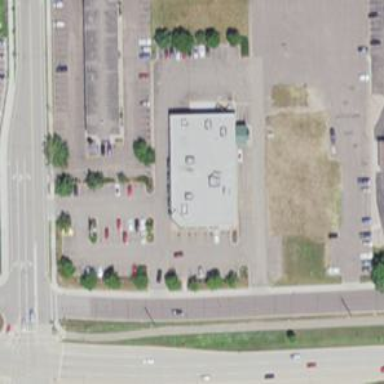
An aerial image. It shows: Pharmacy providing healthcare services.